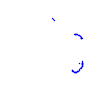
Particle: kaon